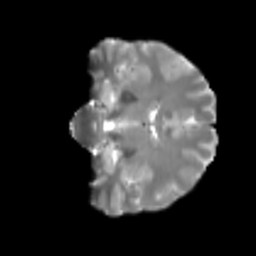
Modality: T2w
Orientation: coronal
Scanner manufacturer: siemens
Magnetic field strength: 3 T
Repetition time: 4 s
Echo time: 0.0594 s